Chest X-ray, AP view. Patient: 62 years old, sex F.
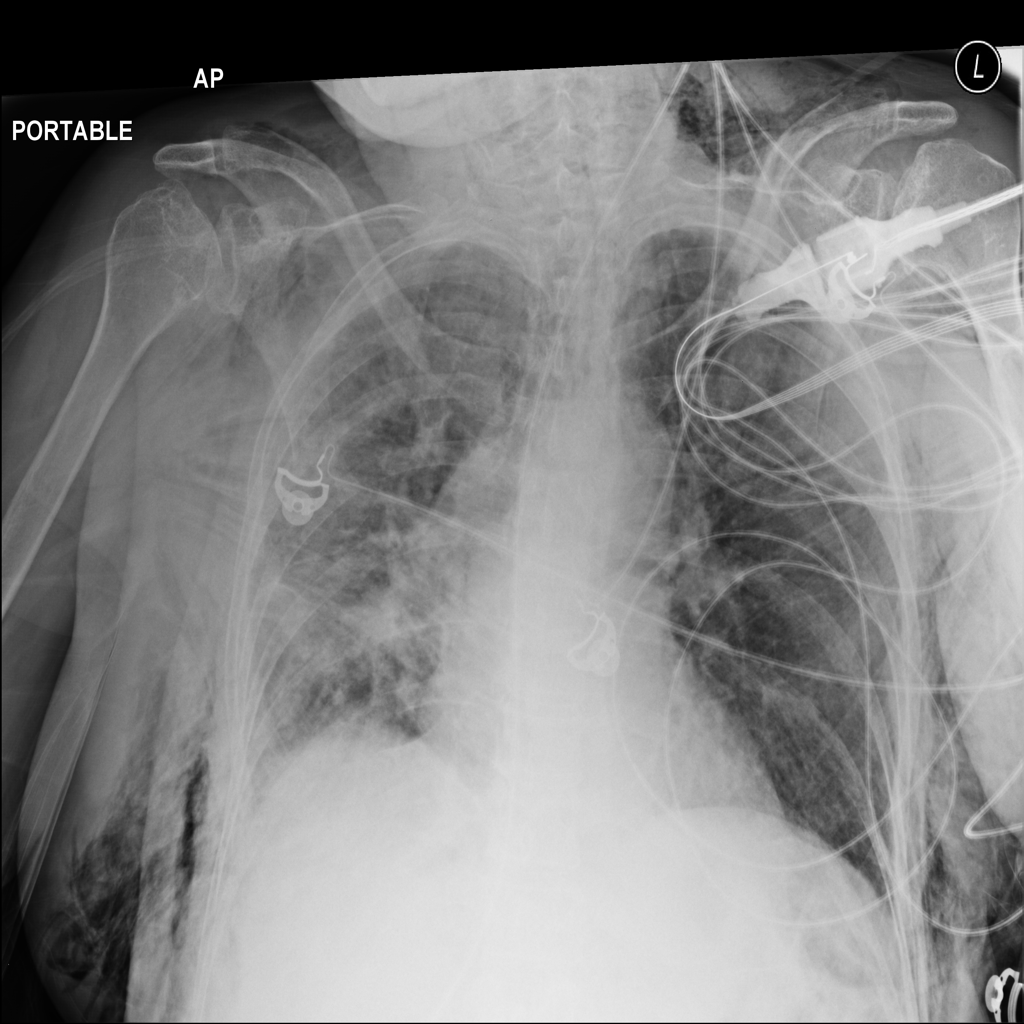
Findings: Atelectasis, Infiltration